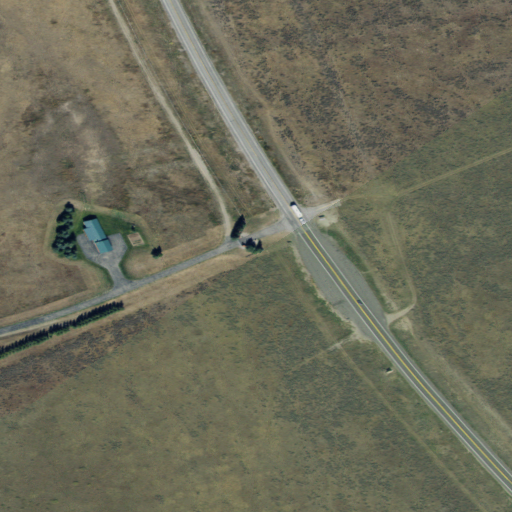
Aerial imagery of gap in Montana named Raynolds Pass containing shrub, grassland, open development, low intensity development, and high intensity development